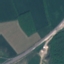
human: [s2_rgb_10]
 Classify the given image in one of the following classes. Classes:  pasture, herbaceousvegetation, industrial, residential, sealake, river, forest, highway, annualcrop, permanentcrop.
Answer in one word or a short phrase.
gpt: Highway